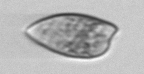
Label: Prorocentrum_dentatum